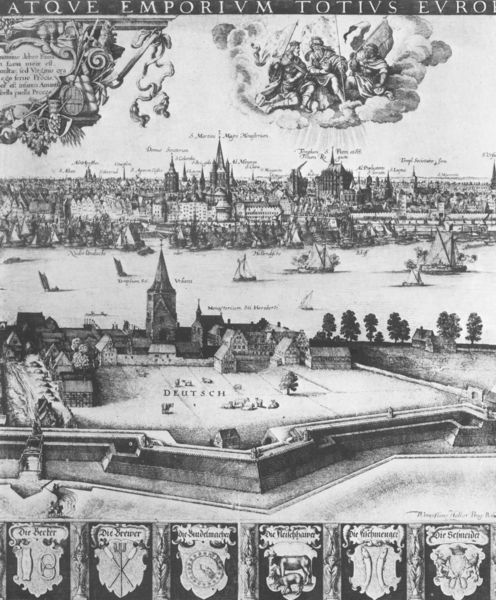
Titel: Große Ansicht der Stadt Köln von Deutz aus
Künstler: Wenzel Hollar
Institution: Köln, Stadtmuseum
Schlagwörter: baum, himmel, wasser, wolken, bäume, fluss, menschen, stadt, grau, schwarz, skizze, weiss, obst, wiese, wolke, häuser, kirche, boote, turm, engel, schiff, schiffe, schrift, segel, ansicht, vedute, dorf, mauer, platz, flus, deutsch, kirchen, panorama, stadtansicht, berlin, burg, kirchenturm, türme, münchen, festung, druck, schwarzweiss, stich, text, wappen, stadtmauer, heilige, legende, latein, köln, bastion, hamburg, wehranlage, stadtwappen, zünfte, breze, zunftzeichen, emporium, stich stadtansicht, zunftwappen